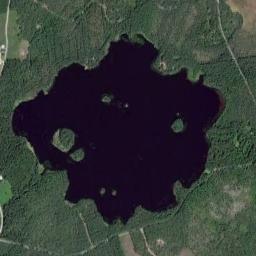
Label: lake